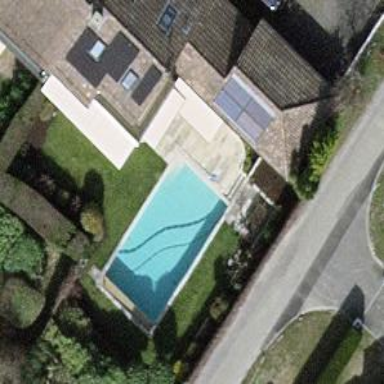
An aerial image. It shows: Swimming pool located in leisure land.